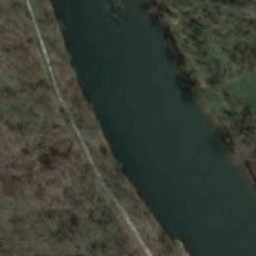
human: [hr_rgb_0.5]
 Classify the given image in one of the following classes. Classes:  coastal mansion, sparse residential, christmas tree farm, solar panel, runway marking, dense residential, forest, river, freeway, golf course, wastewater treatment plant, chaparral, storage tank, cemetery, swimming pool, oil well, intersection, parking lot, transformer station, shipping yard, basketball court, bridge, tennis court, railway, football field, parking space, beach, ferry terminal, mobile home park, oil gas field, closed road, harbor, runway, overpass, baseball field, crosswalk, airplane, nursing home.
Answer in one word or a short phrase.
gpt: river